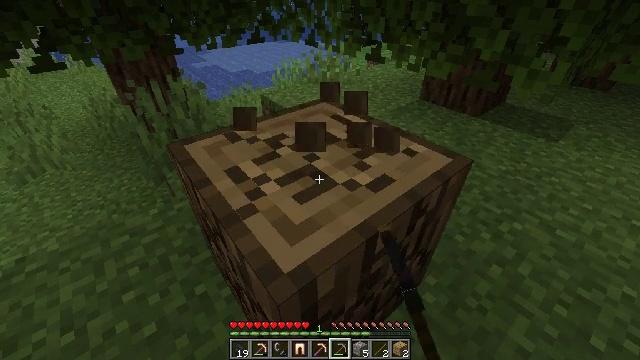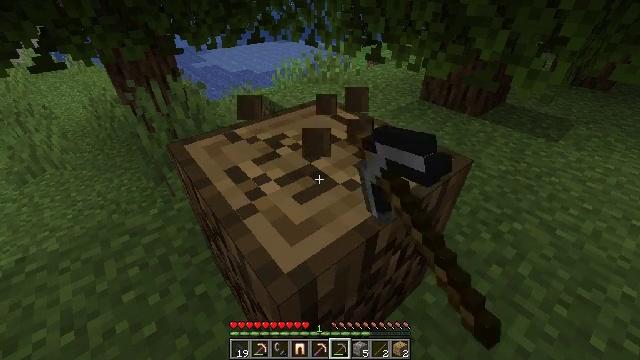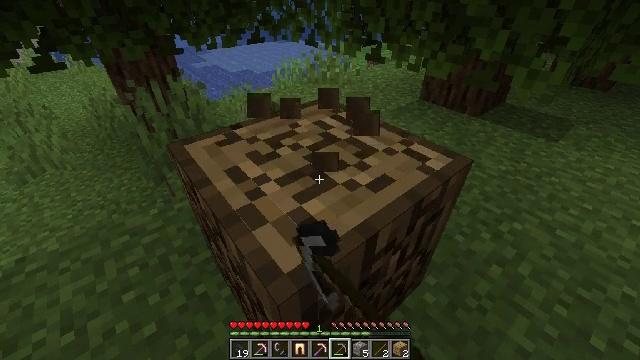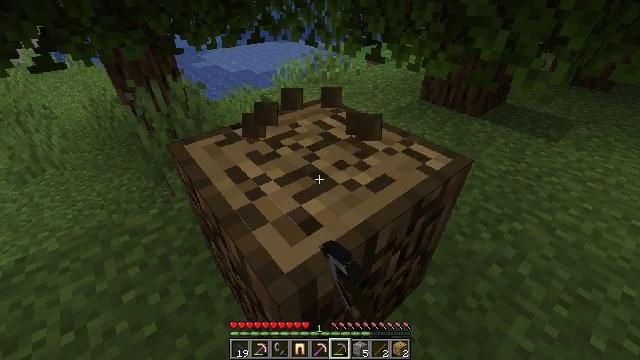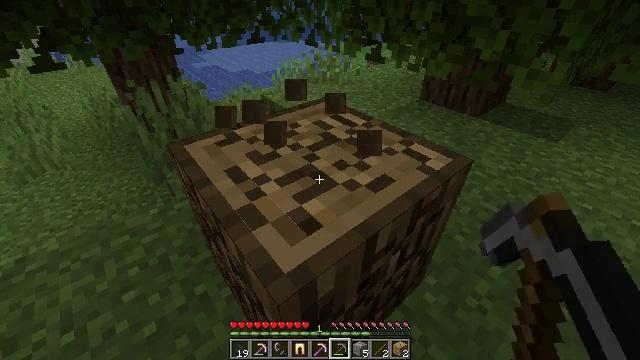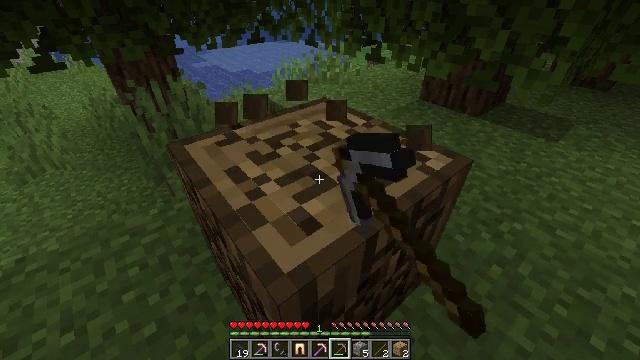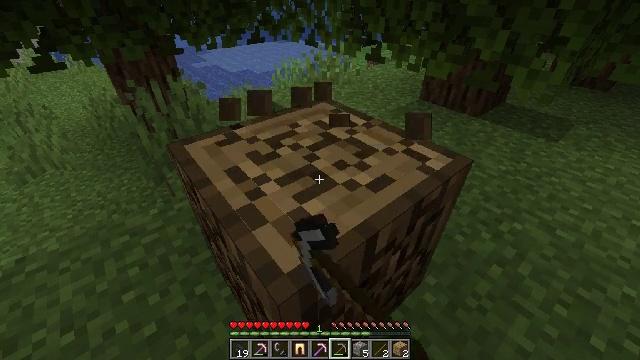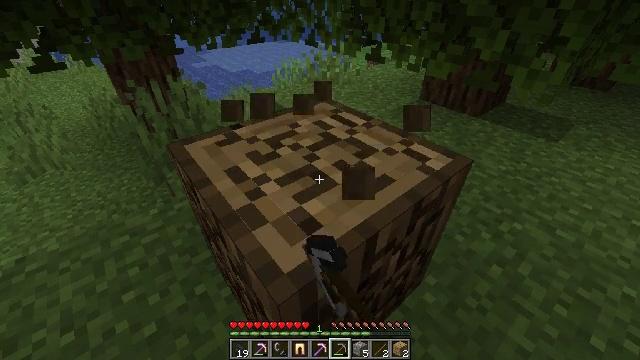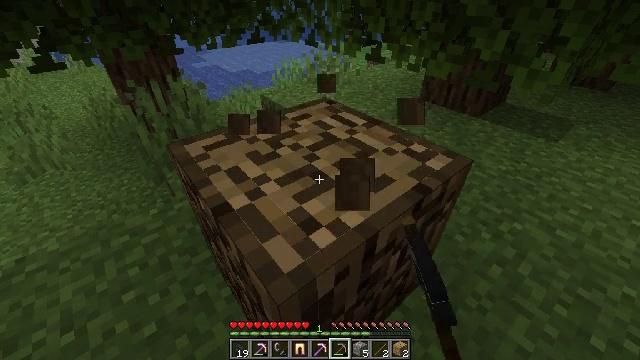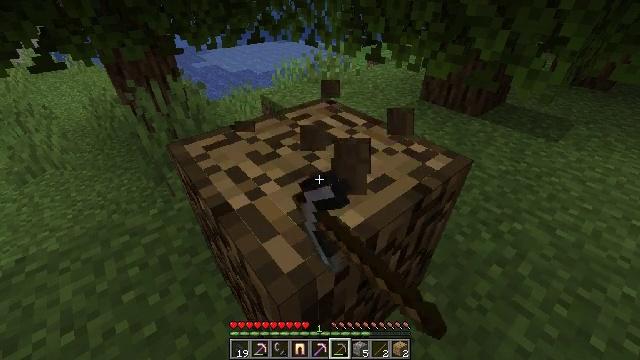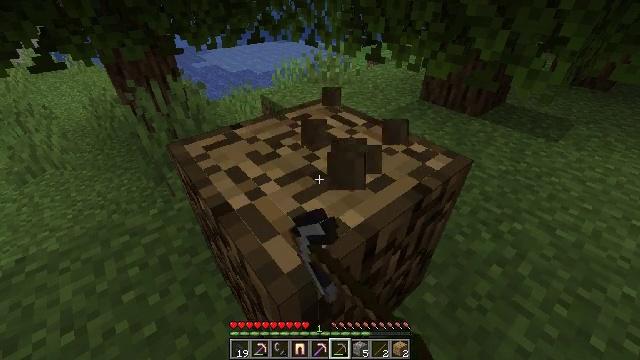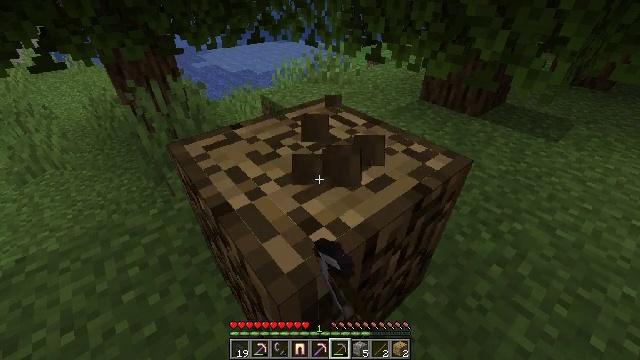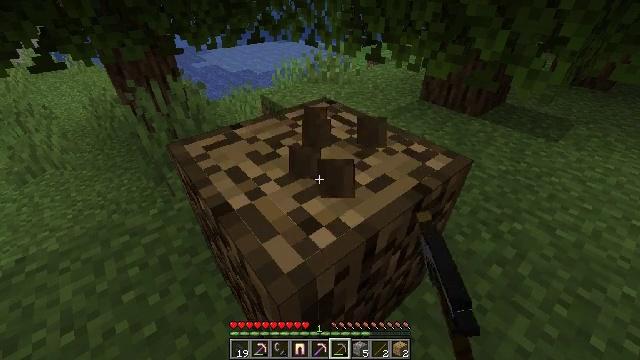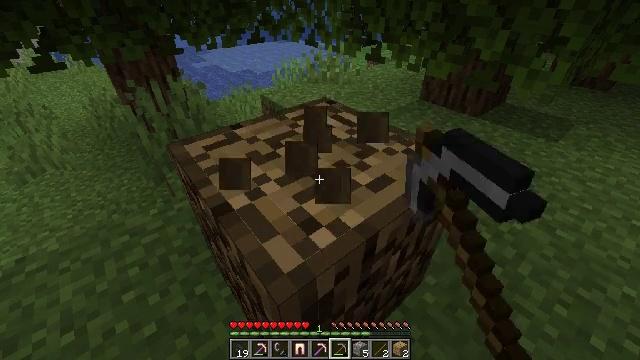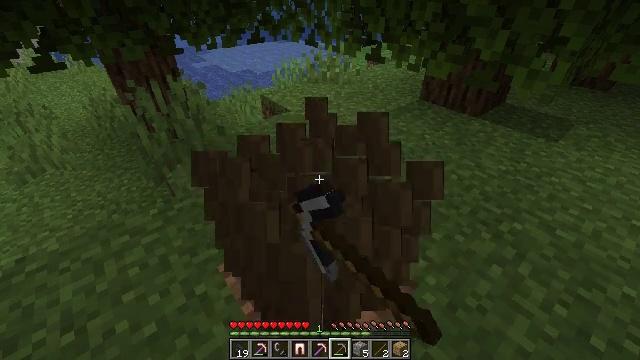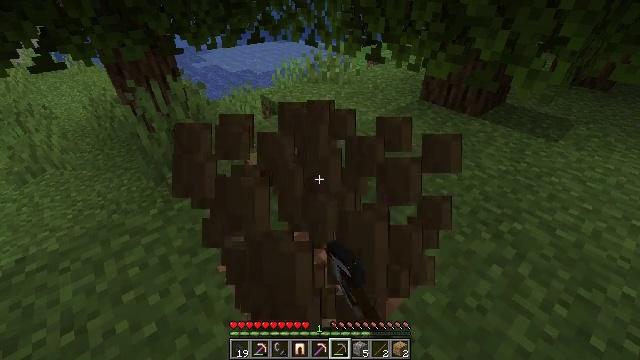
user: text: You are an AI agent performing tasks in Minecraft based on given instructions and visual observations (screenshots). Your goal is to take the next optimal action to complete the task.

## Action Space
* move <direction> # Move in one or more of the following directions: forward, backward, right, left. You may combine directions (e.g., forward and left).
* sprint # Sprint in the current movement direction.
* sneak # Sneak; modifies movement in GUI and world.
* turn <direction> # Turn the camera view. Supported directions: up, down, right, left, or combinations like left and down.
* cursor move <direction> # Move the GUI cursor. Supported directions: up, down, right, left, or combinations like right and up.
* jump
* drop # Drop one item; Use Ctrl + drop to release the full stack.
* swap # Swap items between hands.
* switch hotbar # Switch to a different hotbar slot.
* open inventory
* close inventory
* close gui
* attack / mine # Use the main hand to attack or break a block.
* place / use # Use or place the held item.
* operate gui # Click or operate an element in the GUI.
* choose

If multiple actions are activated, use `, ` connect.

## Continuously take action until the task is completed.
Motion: motion action
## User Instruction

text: Collect oak log for crafting.
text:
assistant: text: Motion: attack / mine
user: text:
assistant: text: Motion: attack / mine
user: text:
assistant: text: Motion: attack / mine
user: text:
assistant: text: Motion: attack / mine
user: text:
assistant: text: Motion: attack / mine
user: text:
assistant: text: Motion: attack / mine
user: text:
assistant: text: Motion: attack / mine
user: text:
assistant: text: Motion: attack / mine
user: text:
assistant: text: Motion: attack / mine
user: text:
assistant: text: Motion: attack / mine
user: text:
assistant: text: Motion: attack / mine
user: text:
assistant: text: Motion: attack / mine
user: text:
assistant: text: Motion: attack / mine
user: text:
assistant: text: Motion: attack / mine
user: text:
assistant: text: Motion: attack / mine
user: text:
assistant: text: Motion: attack / mine
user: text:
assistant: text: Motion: attack / mine
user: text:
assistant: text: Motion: attack / mine
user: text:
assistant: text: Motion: attack / mine
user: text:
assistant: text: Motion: attack / mine
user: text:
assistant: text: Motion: attack / mine
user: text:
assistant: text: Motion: attack / mine
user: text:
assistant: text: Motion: attack / mine
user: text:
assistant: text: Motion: attack / mine
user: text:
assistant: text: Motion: attack / mine
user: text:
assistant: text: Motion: attack / mine
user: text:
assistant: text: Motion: attack / mine
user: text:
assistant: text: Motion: attack / mine
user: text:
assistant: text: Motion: turn right and up, attack / mine
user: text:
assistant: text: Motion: turn right and up, attack / mine